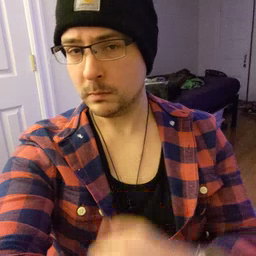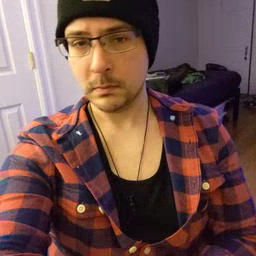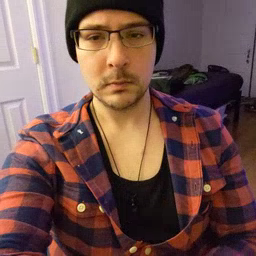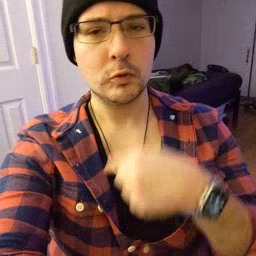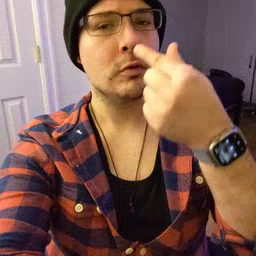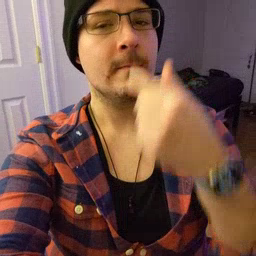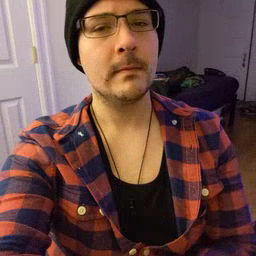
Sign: giraffe